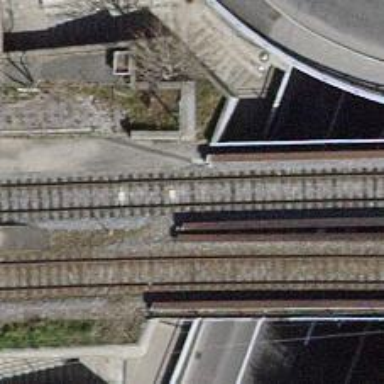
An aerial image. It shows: Bridge crossing over electrified rail tracks with contact lines. It serves as siding.